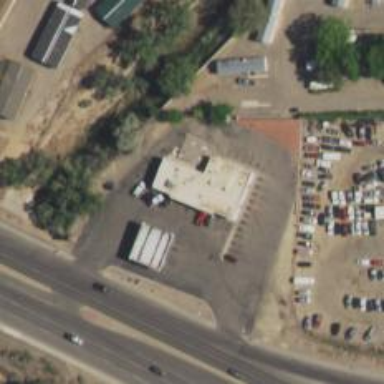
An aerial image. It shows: Convenience shop.